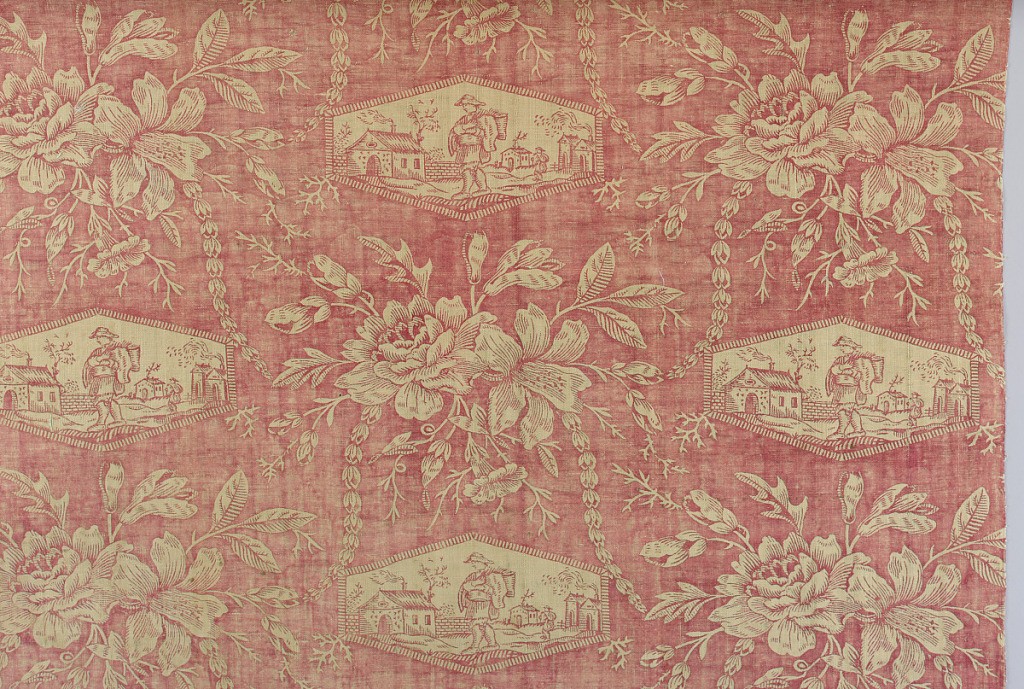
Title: Textile
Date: late 18th–early 19th century
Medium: cotton Technique: relief printed, colored ground
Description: Rectangular panel with a red ground, pattern reserved in white, with red overprinting. Hexagonal medallion framing a small landscape with peasant figures. Large flower clusters between medallions.